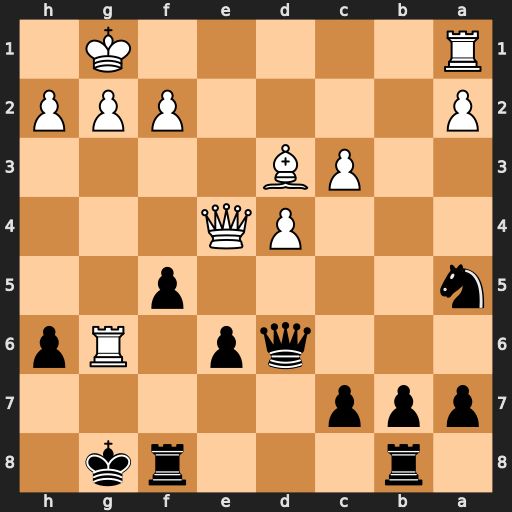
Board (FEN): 1r3rk1/ppp5/3qp1Rp/n4p2/3PQ3/2PB4/P4PPP/R5K1
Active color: b
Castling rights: -
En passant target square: -
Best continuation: Kf7 Qe3 Kxg6